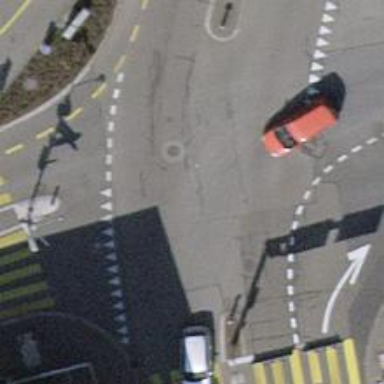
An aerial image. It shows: Road with traffic signals.